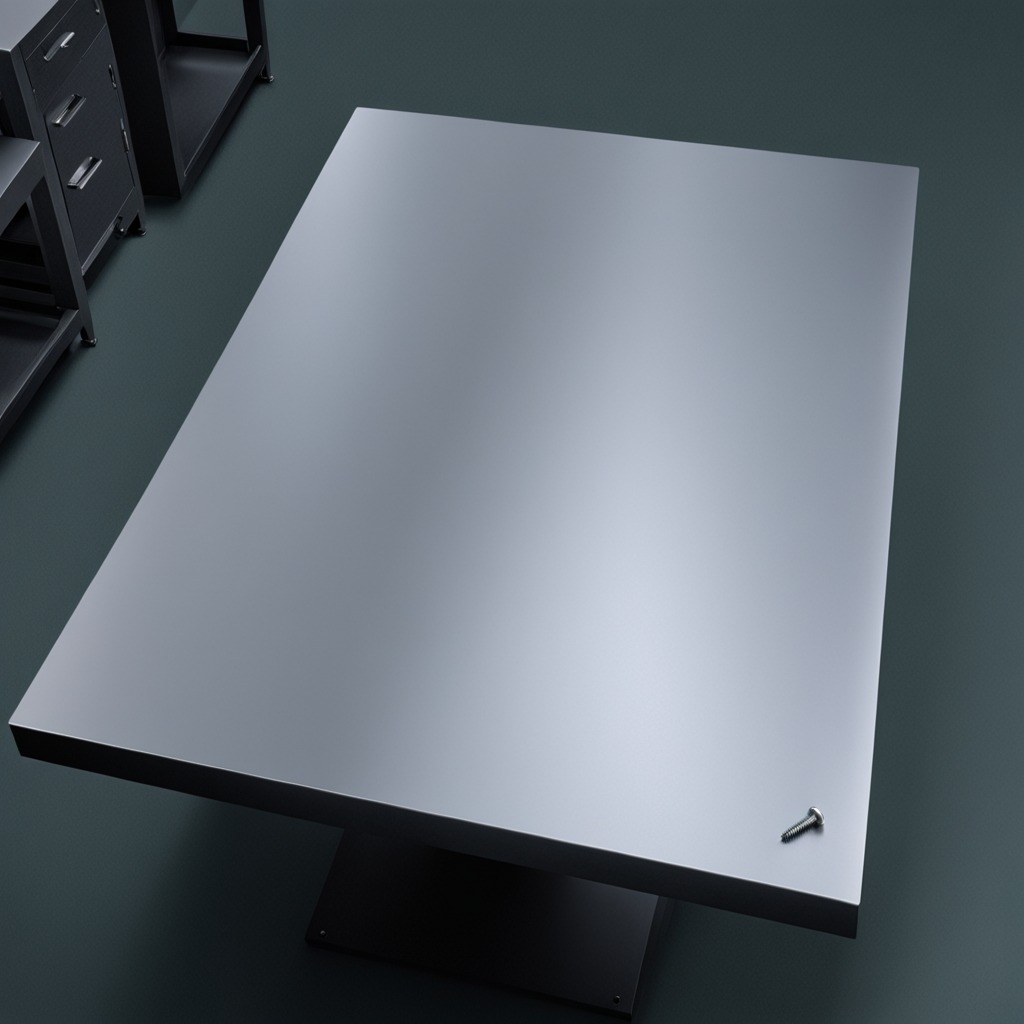
A metal screw is lying on the clean empty table in the basement in the evening.